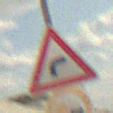
Verkehrszeichen: KurveRechts
Zusatzzeichen unten: UeberholverbotKraftfahrzeuge
Umgebung: Outdoor, Beach
Tageszeit: Midday
Wetter: PartlyCloudy
Licht: Natural
Jahreszeit: NotSpecified
Kontrast: HighContrast